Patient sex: M
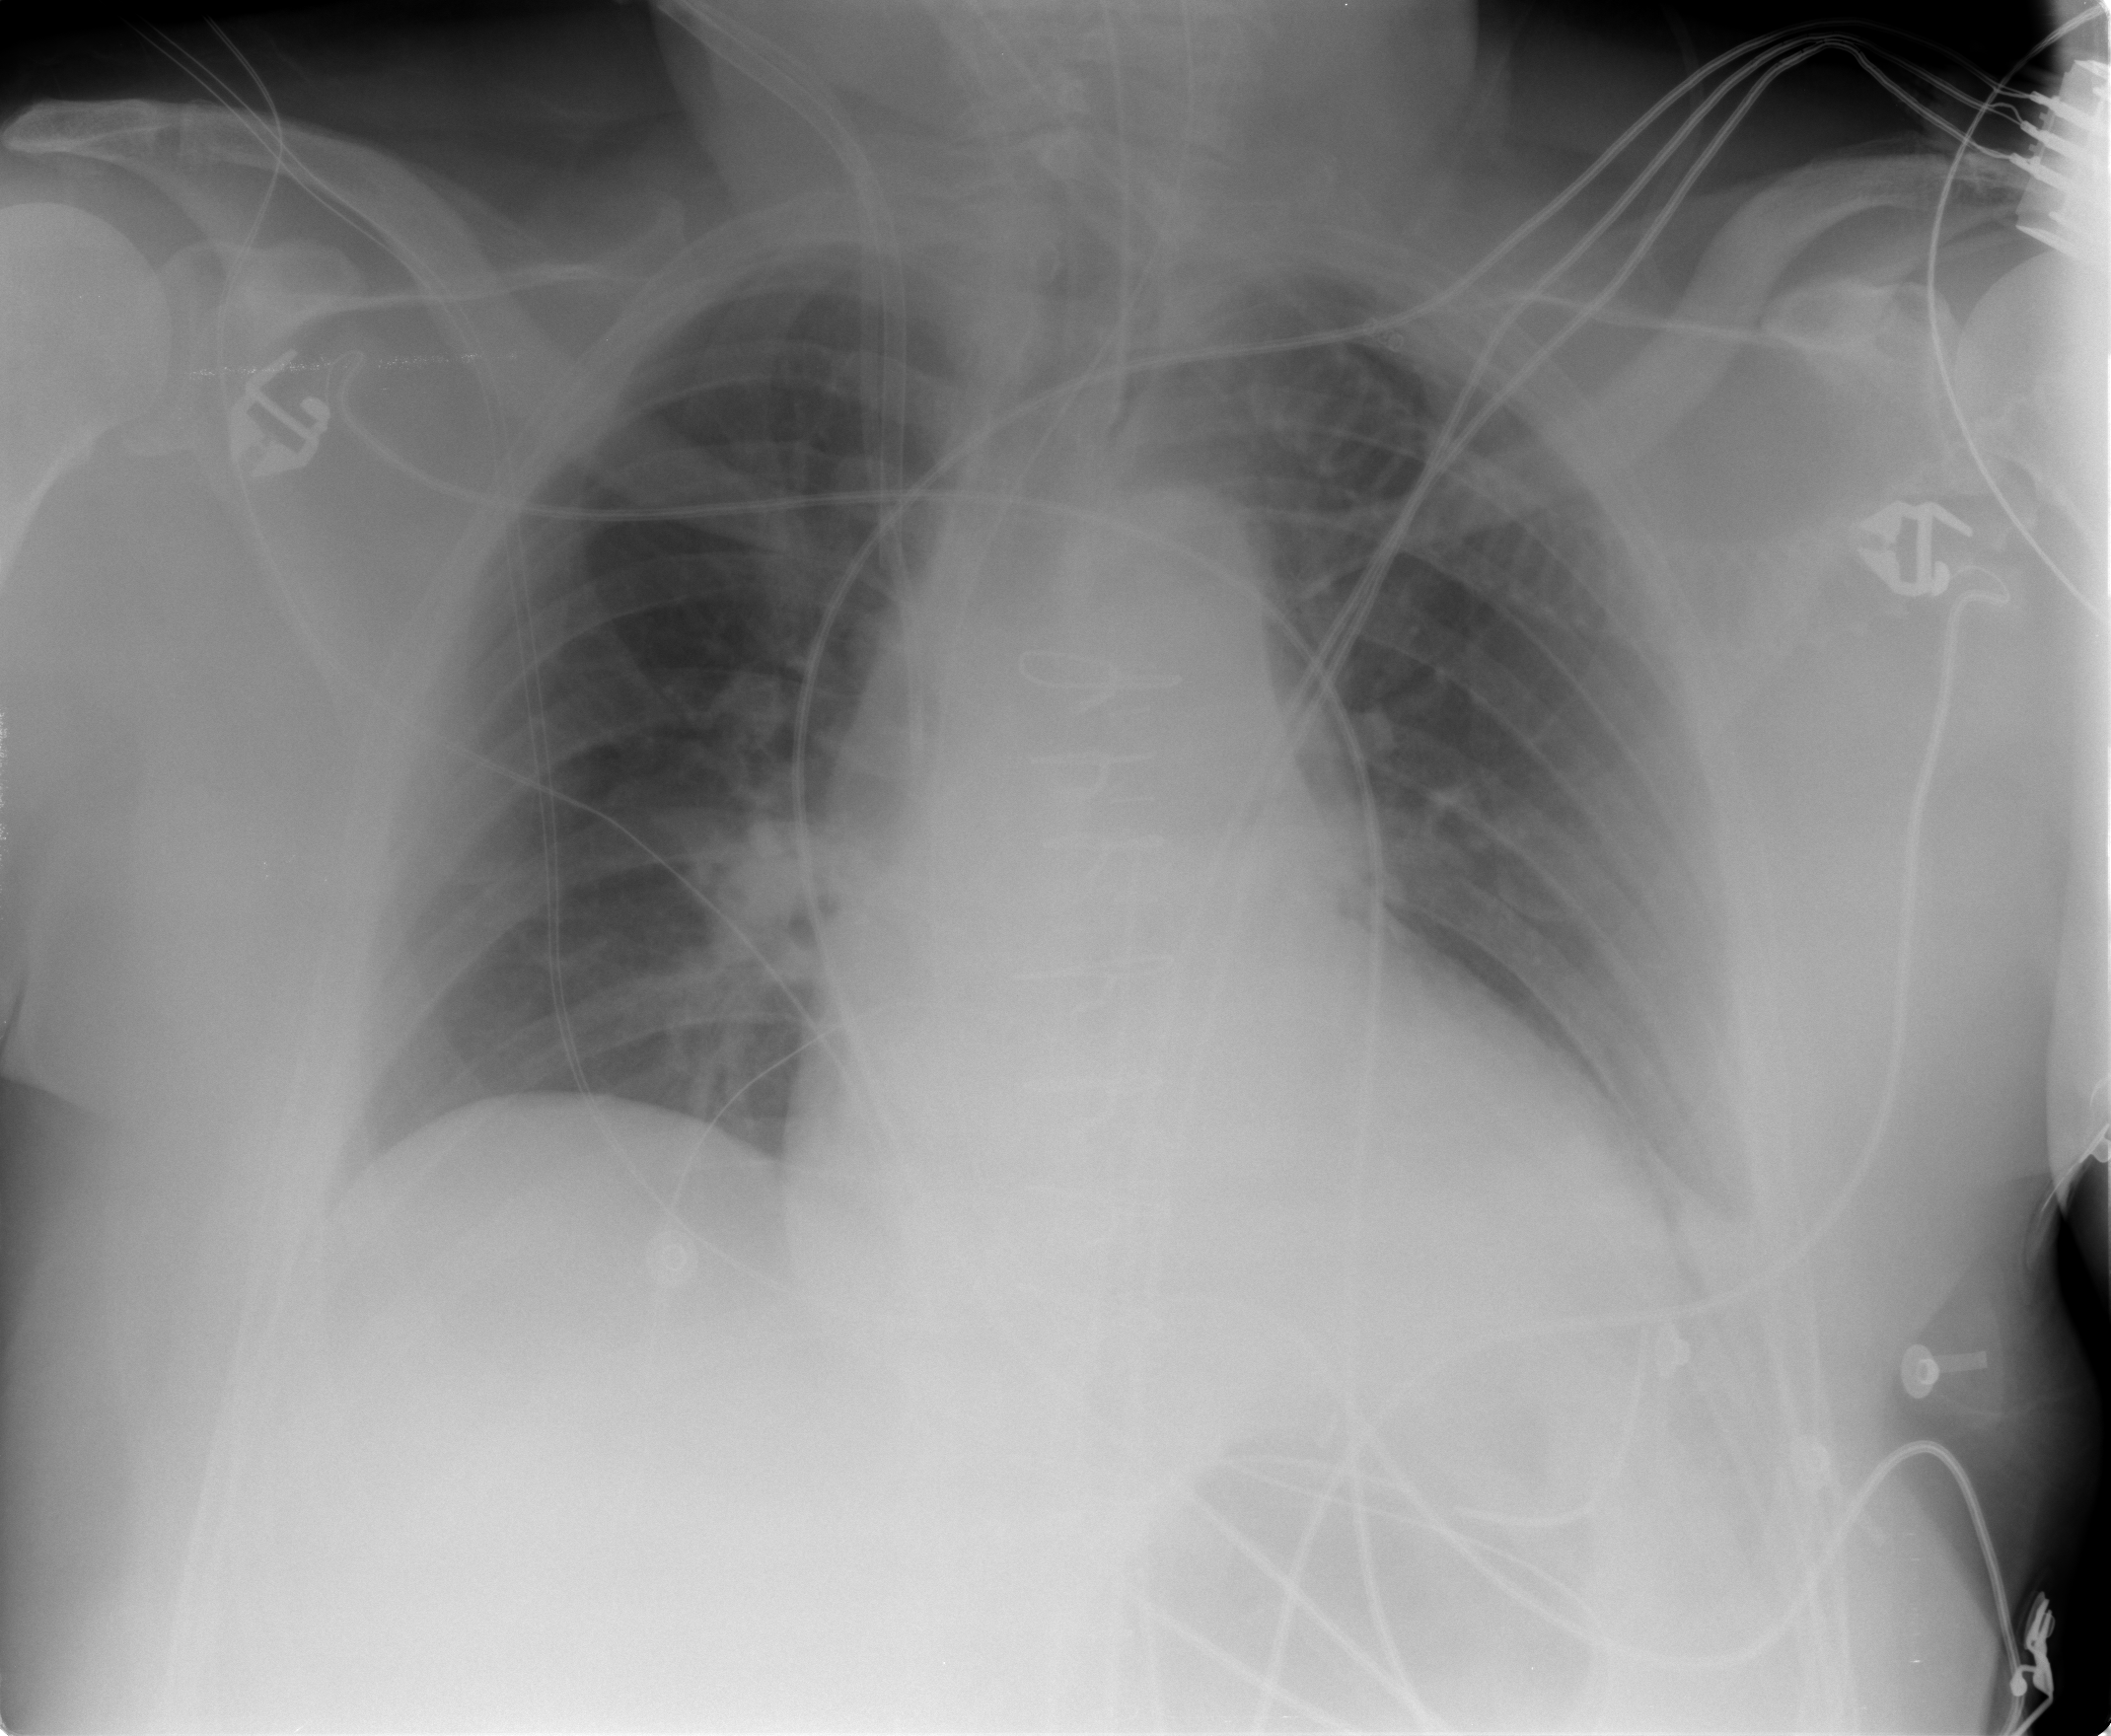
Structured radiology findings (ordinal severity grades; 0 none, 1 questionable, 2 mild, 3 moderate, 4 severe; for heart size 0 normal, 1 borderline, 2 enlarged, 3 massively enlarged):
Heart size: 0
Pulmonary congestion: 2
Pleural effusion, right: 0
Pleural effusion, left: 1
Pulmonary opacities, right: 0
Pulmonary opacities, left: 0
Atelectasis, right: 0
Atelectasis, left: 1